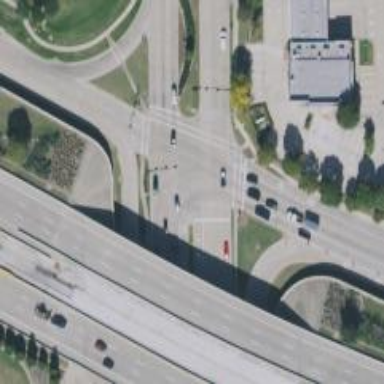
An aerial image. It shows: Primary highway with separate sidewalk.